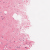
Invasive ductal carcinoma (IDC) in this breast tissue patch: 0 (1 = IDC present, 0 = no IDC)